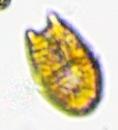
Label: Akashiwo